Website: lowes
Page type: payment
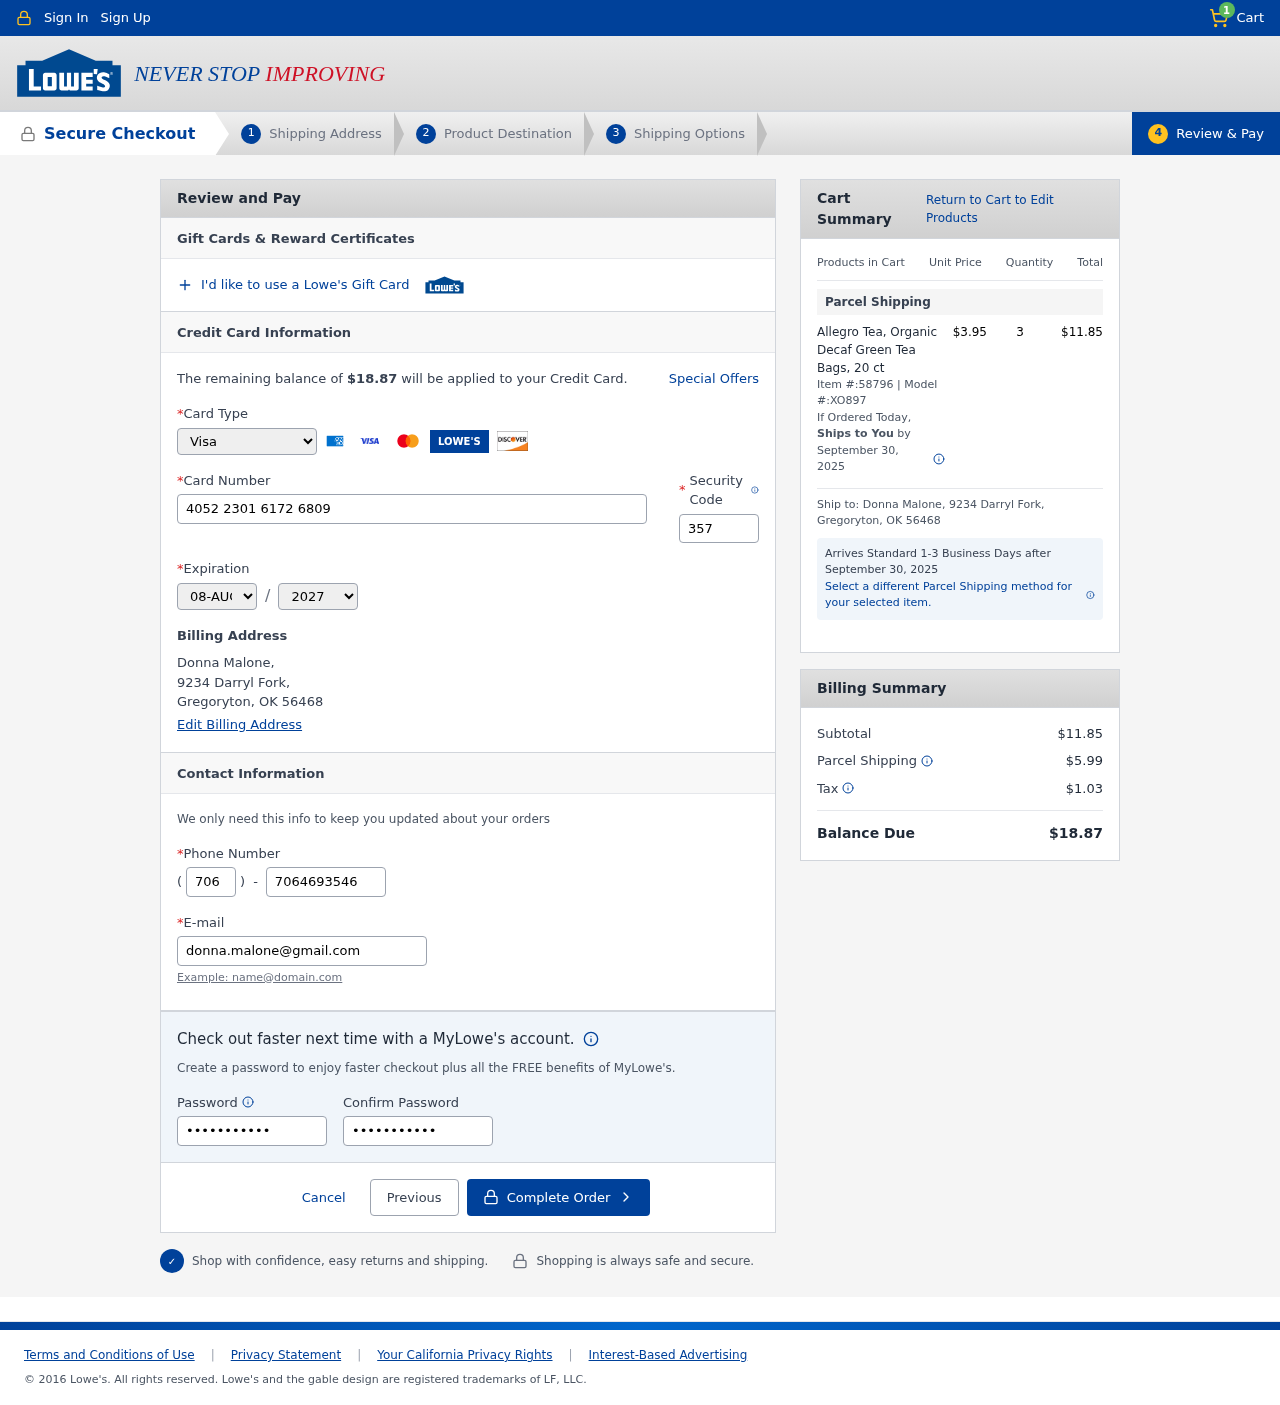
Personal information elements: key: PII_CARD_CVV
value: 357
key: PII_CARD_EXPIRY_MONTH
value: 08
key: PII_CARD_EXPIRY_YEAR
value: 27
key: PII_CARD_NUMBER
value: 4052 2301 6172 6809
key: PII_CARD_TYPE
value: Visa
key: PII_CITY_STATE_ZIP
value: Gregoryton, OK 56468
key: PII_EMAIL
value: donna.malone@gmail.com
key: PII_FULLNAME
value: Donna Malone,
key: PII_PHONE
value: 7064693546
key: PII_PHONE_AREA
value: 706
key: PII_STREET
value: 9234 Darryl Fork
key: PII_STREET
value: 9234 Darryl Fork,
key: PII_FULLNAME2
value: Donna Malone
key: PII_CITY
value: Gregoryton
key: PII_STATE_ABBR
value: OK
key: PII_POSTCODE
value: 56468
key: PII_POSTCODE_FULL
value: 56468
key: PII_CITY_STATE
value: Gregoryton, OK
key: PII_POSTCODE_NUMERIC
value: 56468
Product elements: key: PRODUCT1_NAME
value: Allegro Tea, Organic Decaf Green Tea Bags, 20 ct
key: PRODUCT1_PRICE
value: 3.95
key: PRODUCT1_QUANTITY
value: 3
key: PRODUCT1_ITEM
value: Item #:58796
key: PRODUCT1_MODEL
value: Model #:XO897
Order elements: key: ORDER_NUM_ITEMS
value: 1
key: ORDER_TOTAL
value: $18.87
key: ORDER_SHIPPING_DATE
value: September 30, 2025
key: ORDER_SUBTOTAL
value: $11.85
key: ORDER_SHIPPING_DATE2
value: September 30, 2025
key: ORDER_SHIPPING_COST
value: $5.99
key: ORDER_TAX
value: $1.03